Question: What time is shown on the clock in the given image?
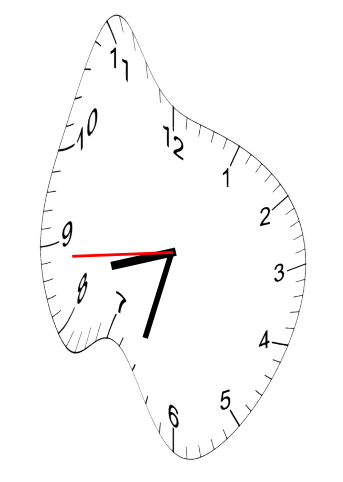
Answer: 08:32:44